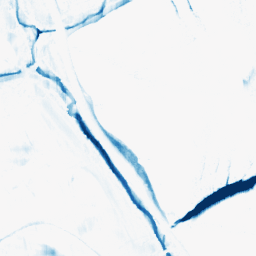
Category: morphological
Decomposition family: morphological_rect
Decomposition parameters: operation: closing
width: 5
height: 20
Upsampling method: sinc_blackman
Upsampling parameters: scale: 2
kernel_size: 8
Upsampling scale: 2